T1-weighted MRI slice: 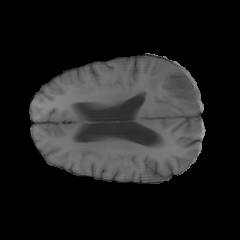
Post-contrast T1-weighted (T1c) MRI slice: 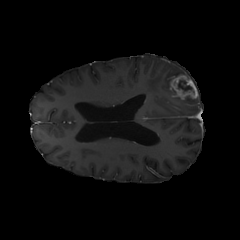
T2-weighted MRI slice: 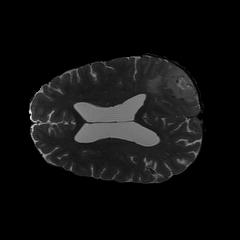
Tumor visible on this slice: yes